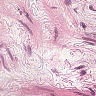
Metastatic tissue present: no